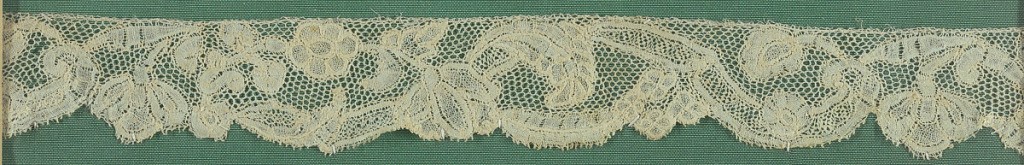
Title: Cooper Union Museum Lace Study Card
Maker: Cooper Union Museum
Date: late 18th century
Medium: linen Technique: bobbin lace
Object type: Fragment
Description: Lace fragment in a border design of a vine with blossoms and leaves turning off alternately to the left or right. Tiny palmette design along edge. Fragment is mounted on a fabric-covered board and framed behind glass. Frame is natural wood.